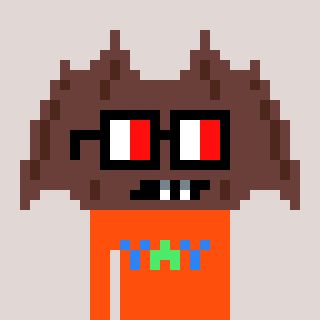
a pixel art character with square glasses with black frames and red eyes, a bat-shaped head and a orange-colored body on a warm background